Question: I am trying to make a projection matrix scaling the screen and making a coordination system. For some reason I don't think any of my matrix calling is working... the 3 function I am using are
'''
Matrix.orthoM(mProjMatrix, 0, 0, 1520, 0, 1000, -1, 10);
Matrix.setLookAtM(mVMatrix, 0, 0, 0, 1.0f, 0.0f, 0f, 0f, 0f, 1.0f, 0.0f);
Matrix.multiplyMM(mMVPMatrix, 0, mProjMatrix, 0, mVMatrix, 0);
'''
Are they canceling each other out? anything wrong with it? (the full rendering class code is at the end)
My main goal in doing this is eventually getting to a situation where when I make a square, I could provide coordinates such as '(200, 100,0) //x, y, z' which are not only between -1 and 1.
Here is my full rendering class:
'''
public class MyRenderer implements Renderer {
private static final String TAG = "MyRenderer";
Square square;
private final float[] mMVPMatrix = new float[16];
private final float[] mProjMatrix = new float[16];
private final float[] mVMatrix = new float[16];
private final float[] mRotationMatrix = new float[16];
private int camWidth,camHeight;
@Override
public void onSurfaceCreated(GL10 gl, EGLConfig config) {
GLES20.glClearColor(0.0f, 0.0f, 1.0f, 0.5f);
camWidth=480;camHeight=320;
// initialize a square
square = new Square();
}
@Override
public void onDrawFrame(GL10 nope) {
GLES20.glClear(GLES20.GL_COLOR_BUFFER_BIT | GLES20.GL_DEPTH_BUFFER_BIT);
//set camera position
GLES20.glViewport(0, 0, camWidth, camHeight);
Matrix.orthoM(mProjMatrix, 0, 0, 1520, 0, 1000, -10, 999999);
Matrix.setLookAtM(mVMatrix, 0, 0, 0, 1.0f, 0.0f, 0f, 0f, 0f, 1.0f, 0.0f);
Matrix.multiplyMM(mMVPMatrix, 0, mProjMatrix, 0, mVMatrix, 0);
square.draw(mMVPMatrix);
}
@Override
public void onSurfaceChanged(GL10 nope, int width, int height) {
GLES20.glViewport(0, 0, camWidth, camHeight);
Matrix.orthoM(mProjMatrix, 0, 0, 1520, 0, 1000, -10, 999999);
Matrix.setLookAtM(mVMatrix, 0, 0, 0, 1.0f, 0.0f, 0f, 0f, 0f, 1.0f, 0.0f);
}
public static int loadShader(int type, String shaderCode) {
// create a vertex shader type (GLES20.GL_VERTEX_SHADER)
// or a fragment shader type (GLES20.GL_FRAGMENT_SHADER)
int shader = GLES20.glCreateShader(type);
// add the source code to the shader and compile it
GLES20.glShaderSource(shader, shaderCode);
GLES20.glCompileShader(shader);
return shader;
}
}
'''
My Square class (wasn't sure if needed or not, but just to be safe :) ) -
'''
public class Square {
private final String vertexShaderCode =
"attribute vec4 vPosition;" +
"void main() {" +
" gl_Position = vPosition;" +
"}";
private final String fragmentShaderCode = "precision mediump float;"
+ "uniform vec4 vColor;" + "void main() {"
+ " gl_FragColor = vColor;" + "}";
static final int COORDS_PER_VERTEX = 3;
static float triangleCoords[] = { // in counterclockwise order:
-0.5f, 0.5f, 0.0f, // top left
-0.5f, -0.5f, 0.0f, // bottom left
0.5f, -0.5f, 0.0f, // bottom right
0.5f, 0.5f, 0.0f
};
private short drawOrder[] = { 0, 1, 2, 0, 2, 3 };
private final int vertexCount = triangleCoords.length / COORDS_PER_VERTEX;
private final int vertexStride = COORDS_PER_VERTEX * 4; // bytes per vertex
// red-green-blue-alpha
float color[] = { 0.63f, 0.76f, 0.22f, 1.0f };
private final int mProgram;
private int mPositionHandle;
private int mColorHandle;
private int mMVPMatrixHandle;
private FloatBuffer vertexBuffer;
private ShortBuffer drawListBuffer;
public Square() {
ByteBuffer bb = ByteBuffer.allocateDirect(
// # of coords values * 4 bytes per float
triangleCoords.length * 4);
// use native byte order
bb.order(ByteOrder.nativeOrder());
// create a floating point buffer from the ByteBuffer
vertexBuffer = bb.asFloatBuffer();
// add coordination to FloatBuffer
vertexBuffer.put(triangleCoords);
// set the buffer to read first coordinate
vertexBuffer.position(0);
ByteBuffer dlb = ByteBuffer.allocateDirect(drawOrder.length * 2);
dlb.order(ByteOrder.nativeOrder());
drawListBuffer = dlb.asShortBuffer();
drawListBuffer.put(drawOrder);
drawListBuffer.position(0);
int vertexShader = ChizRenderer.loadShader(GLES20.GL_VERTEX_SHADER,
vertexShaderCode);
int fragmentShader = ChizRenderer.loadShader(GLES20.GL_FRAGMENT_SHADER,
fragmentShaderCode);
mProgram = GLES20.glCreateProgram();
GLES20.glAttachShader(mProgram, vertexShader);
GLES20.glAttachShader(mProgram, fragmentShader);
GLES20.glLinkProgram(mProgram);
}
public void draw(float[] mvpMatrix) {
// Add program to OpenGL ES environment
GLES20.glUseProgram(mProgram);
// get handle to vertex shader's vPosition member
mPositionHandle = GLES20.glGetAttribLocation(mProgram, "vPosition");
// Enable a handle to the triangle vertices
GLES20.glEnableVertexAttribArray(mPositionHandle);
// Prepare the triangle coordinate data
GLES20.glVertexAttribPointer(mPositionHandle, COORDS_PER_VERTEX,
GLES20.GL_FLOAT, false, vertexStride, vertexBuffer);
// get handle to fragment shader's vColor member
mColorHandle = GLES20.glGetUniformLocation(mProgram, "vColor");
// set color for drawing the triangle
GLES20.glUniform4fv(mColorHandle, 1, color, 0);
// get handle to shape's transformation matrix
mMVPMatrixHandle = GLES20.glGetUniformLocation(mProgram, "uMVPMatrix");
// apply the projection and view transformation
GLES20.glUniformMatrix4fv(mMVPMatrixHandle, 1, false, mvpMatrix, 0);
// Draw the triangle
GLES20.glDrawElements(GLES20.GL_TRIANGLES, drawOrder.length,
GLES20.GL_UNSIGNED_SHORT, drawListBuffer);
// dispable vertex array
GLES20.glDisableVertexAttribArray(mPositionHandle);
}
}
'''
And lastly, just so you could have some visuals:

This is how it looks on my phone with and without the three metrix functions mentioned before, it also seems that the only thing that did make any change with the width and height was 'GLES20.glViewport(0, 0, camWidth, camHeight);'
It seems as if the metrix is doing nothing.
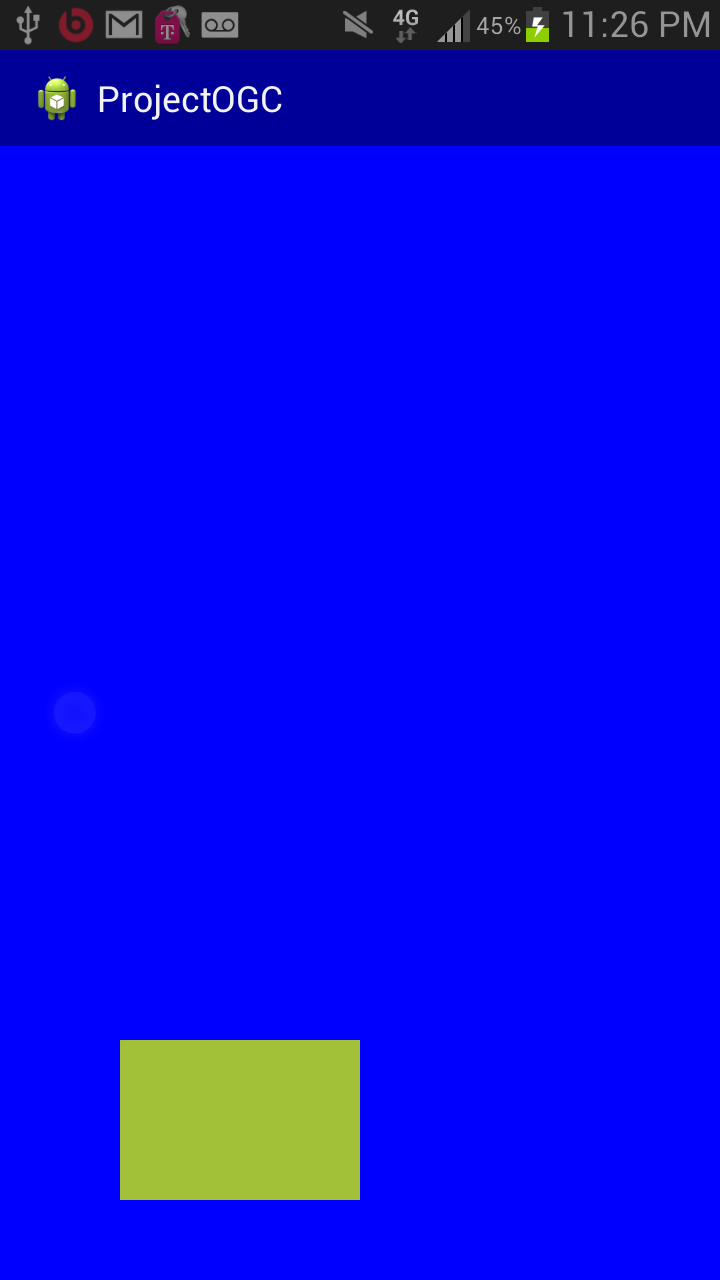
Answer: Looks like you adapted the <URL> to a square. Couple of issues here:
1. Call glViewPort only in onSurfaceChanged and only with the parameters given.
2. The vertex shader code does not use uMVPMatrix. You'd've seen this by checking the value of mMVPMatrixHandle (it's -1 for uniforms that don't exist, see here).
3. After the program has been linked, the locations of the shader variables are fixed, so the code may fetch them once, and not for every draw call.
Then, you'll need to adapt the coordinates of the square...